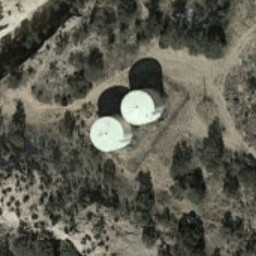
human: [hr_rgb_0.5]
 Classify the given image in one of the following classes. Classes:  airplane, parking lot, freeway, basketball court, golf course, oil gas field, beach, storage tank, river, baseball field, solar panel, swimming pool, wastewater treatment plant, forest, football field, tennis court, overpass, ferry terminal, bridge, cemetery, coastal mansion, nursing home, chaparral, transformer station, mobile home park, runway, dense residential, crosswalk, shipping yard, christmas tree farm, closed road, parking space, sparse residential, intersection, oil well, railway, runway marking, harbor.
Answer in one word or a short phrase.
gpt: storage tank